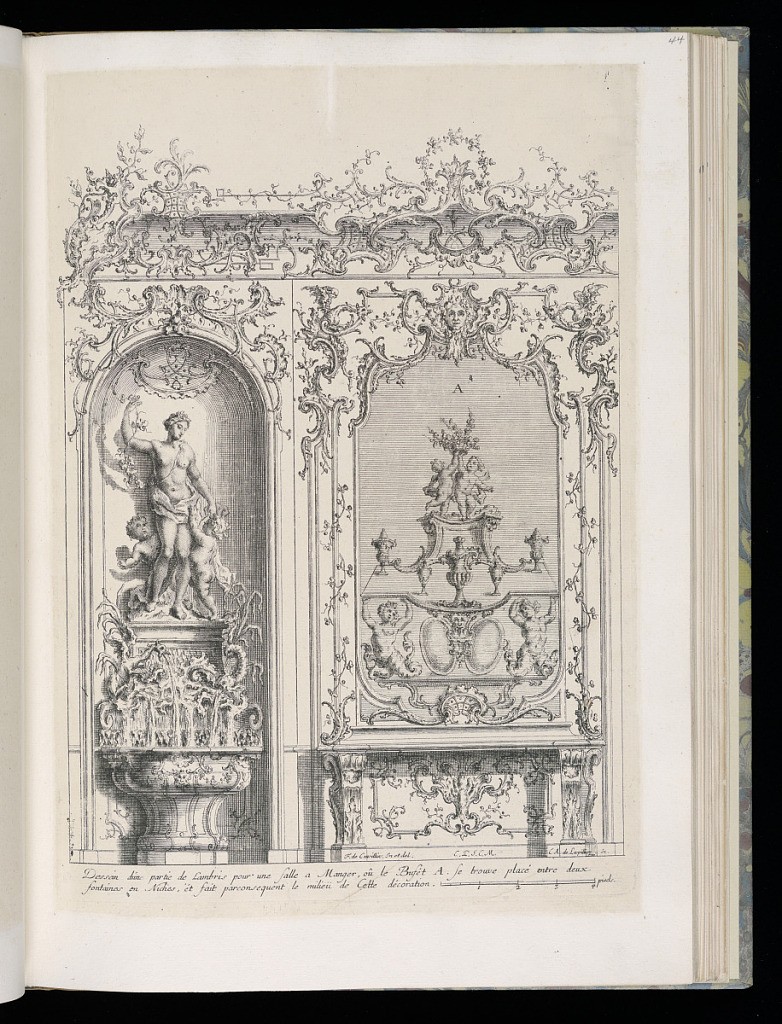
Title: Wall with Fountain and Buffet
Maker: François de Cuvilliés the Elder, Belgian, 1695 - 1768
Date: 18th century
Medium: Engraving on paper
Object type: Bound print
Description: Design for an interior wall decoration with applied ornamental stuccowork. At left, a niche with a fountain and a statue of Venus surrounded by putti figures. At right, a buffet. The pilaster panels are decorated with trophies. Scale at lower right.